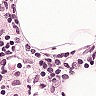
Metastatic tissue present: no